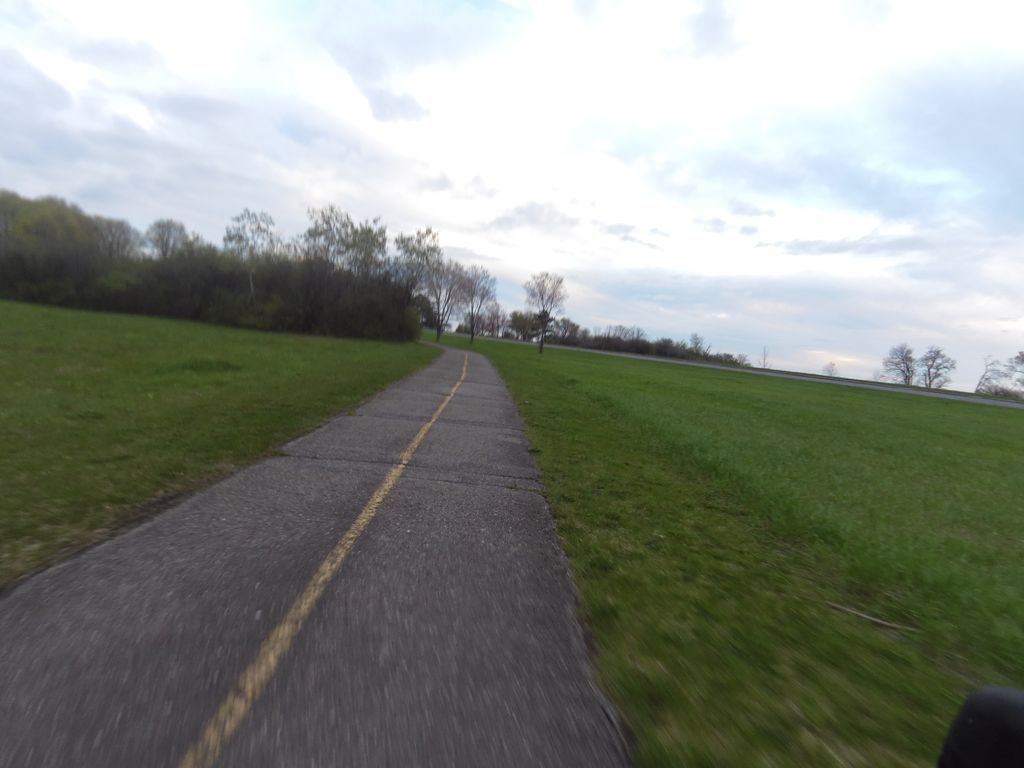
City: ottawa-gatineau